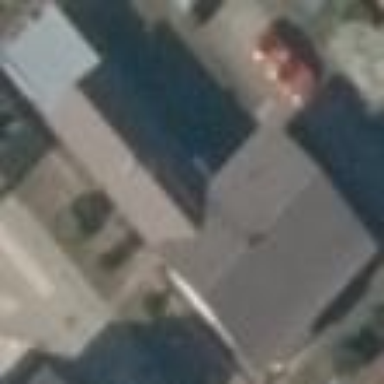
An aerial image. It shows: Building.